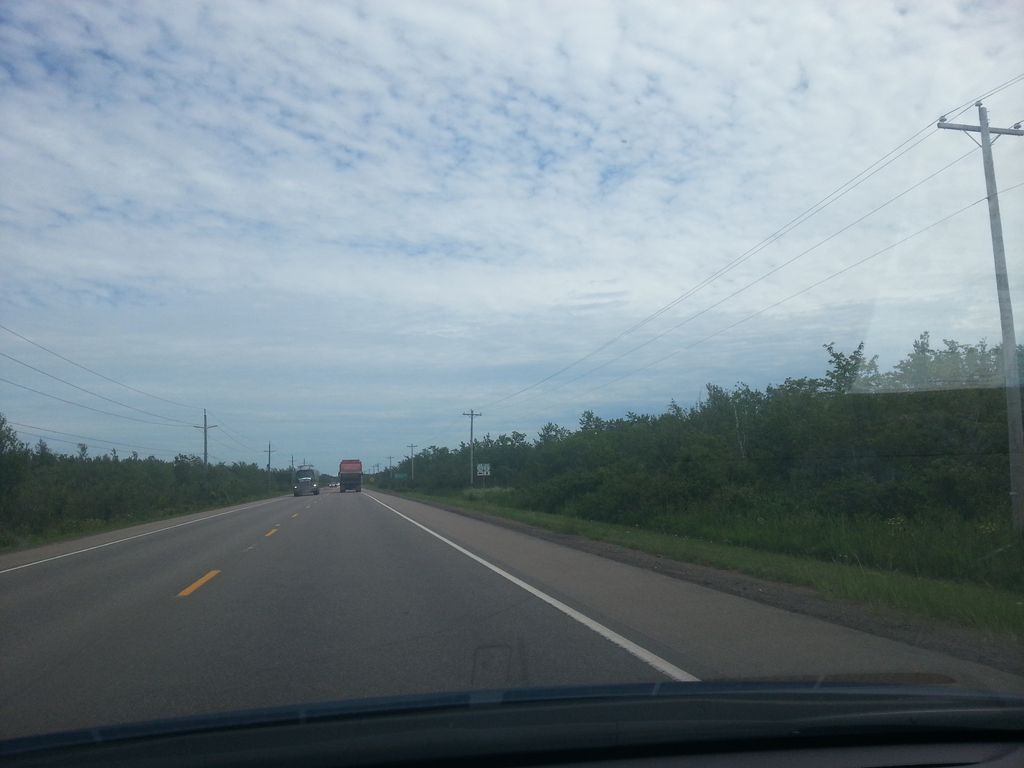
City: charlottetown